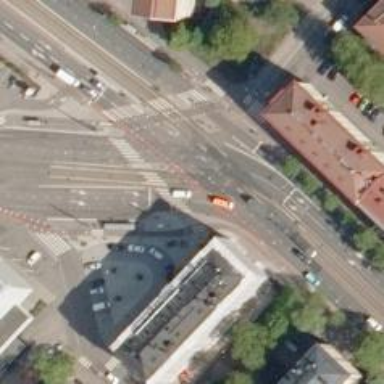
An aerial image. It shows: Tram level crossing on railway.